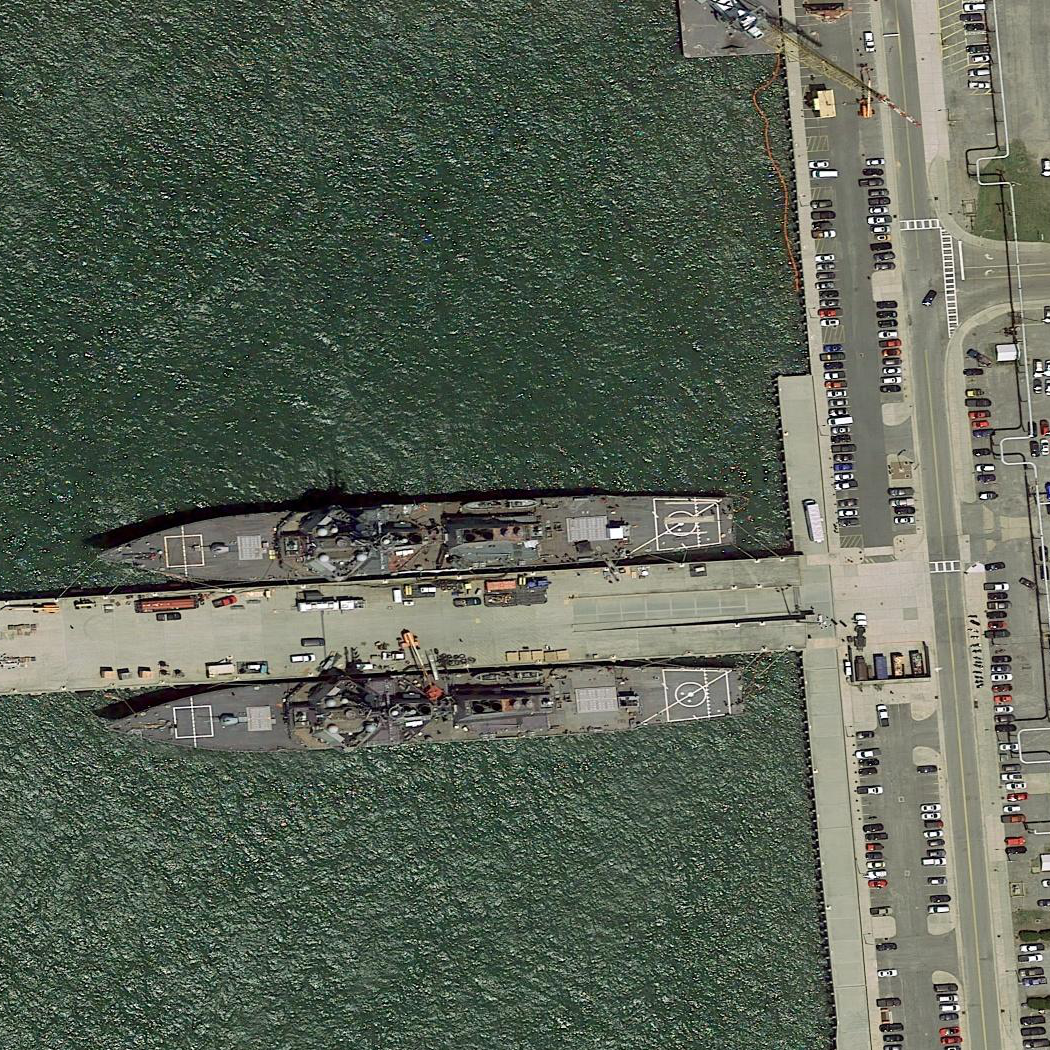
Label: destroyer